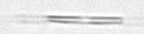
Label: Leptocylindrus